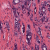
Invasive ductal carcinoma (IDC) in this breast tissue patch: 1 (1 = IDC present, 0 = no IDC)